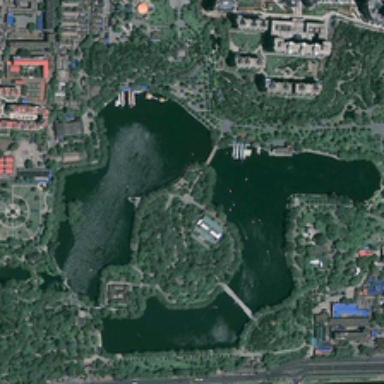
Many buildings are around a park with many green trees and a pond .